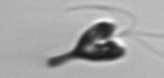
Label: Pyramimonas_longicauda